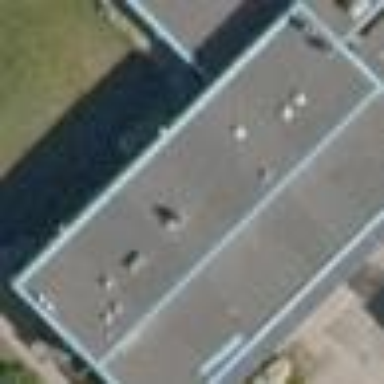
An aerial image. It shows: Building with metal roof.